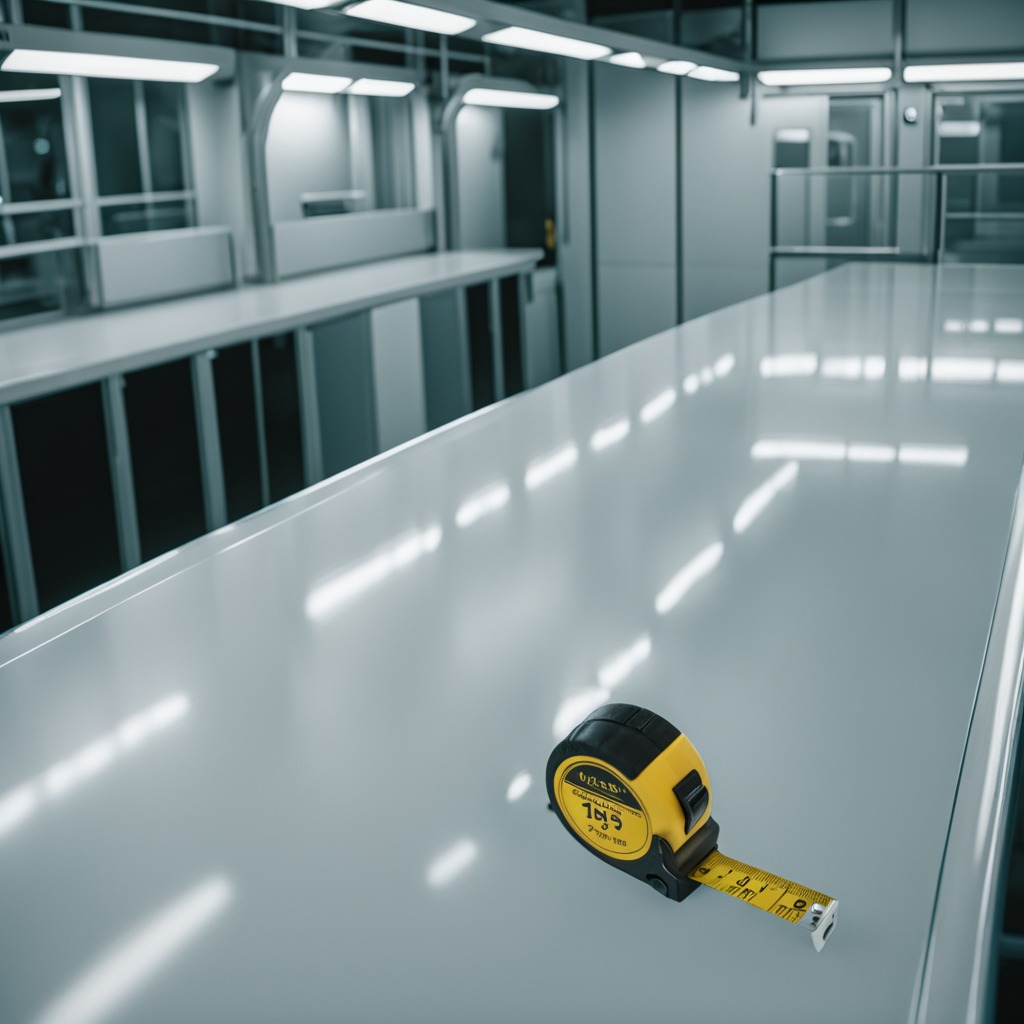
A measuring tape is lying on the table in the ship maintenance bay.